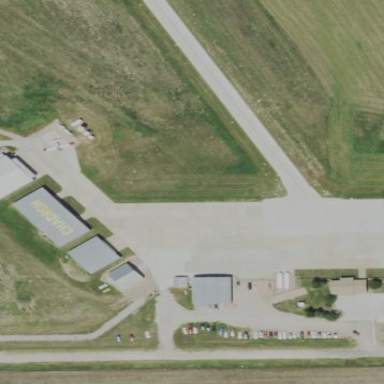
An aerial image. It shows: Apron at the airport.